Field crop: tomato
Growth stage: 1
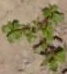
Species: portulaca